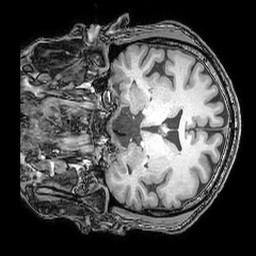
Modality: T1w
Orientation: coronal
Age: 42
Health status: ill
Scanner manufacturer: philips
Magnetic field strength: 3 T
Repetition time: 0.007 s
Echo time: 0.0035 s